What's the difference between 2 images?
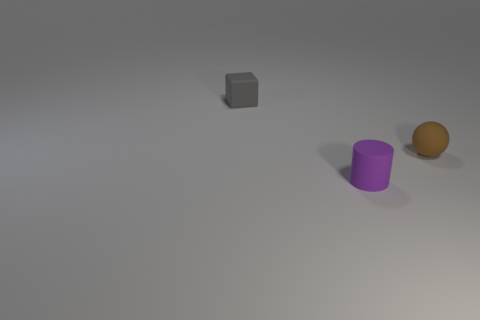
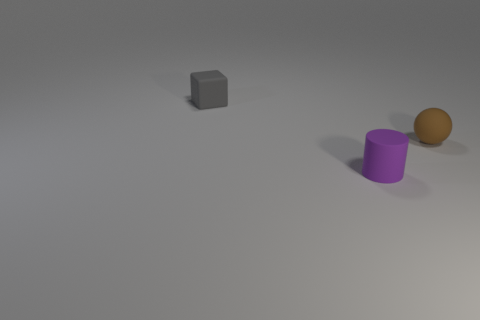
the gray thing changed its location
the small gray matte cube changed its location
the tiny gray cube changed its location
the tiny gray matte block that is behind the brown thing is in a different location
the cube is in a different location
the tiny gray rubber block that is left of the tiny purple rubber cylinder moved